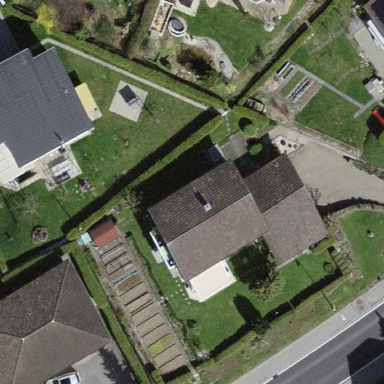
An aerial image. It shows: Simple house.